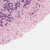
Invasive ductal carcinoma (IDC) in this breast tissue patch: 1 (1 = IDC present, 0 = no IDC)